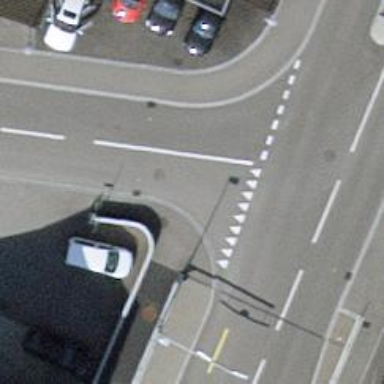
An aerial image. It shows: Unmarked crossing on footway.